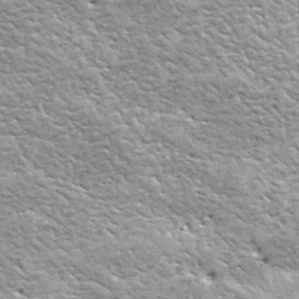
Label: frost